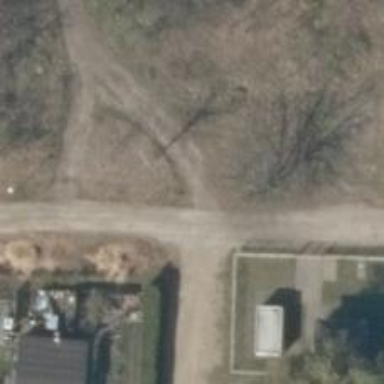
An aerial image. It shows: Residential road with asphalt surface.